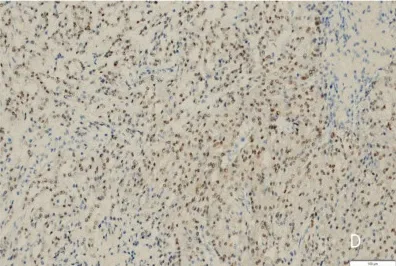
(D) immunohistochemical PAX-8 nuclei, Positive expression.
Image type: pathology (immunostaining)